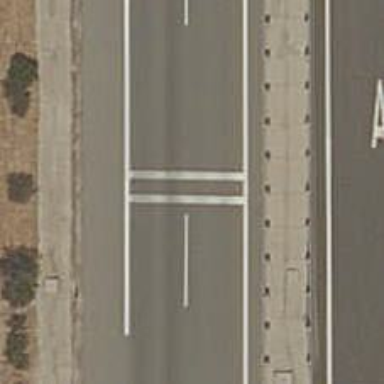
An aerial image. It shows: Traffic calming measure in place: rumble strips.